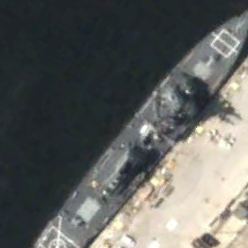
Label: Arleigh_Burke-class_destroyer